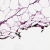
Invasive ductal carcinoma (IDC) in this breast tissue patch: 0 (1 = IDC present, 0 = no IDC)